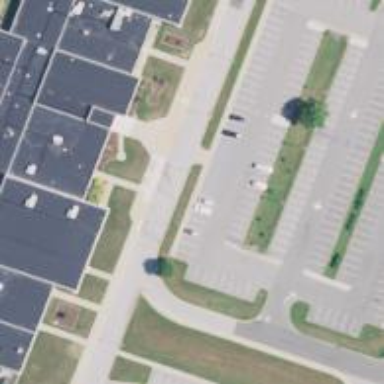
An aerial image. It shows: Parking space is available.